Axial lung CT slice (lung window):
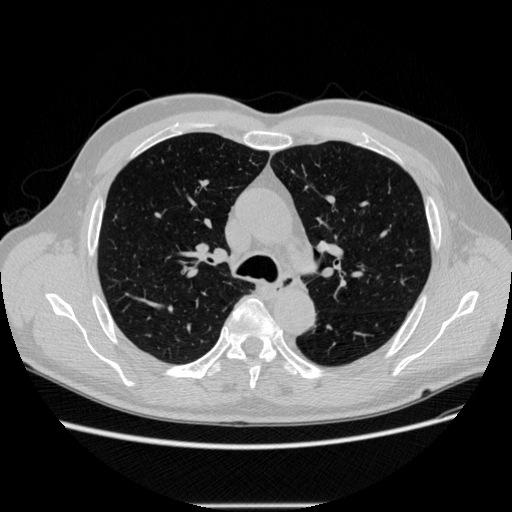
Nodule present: no